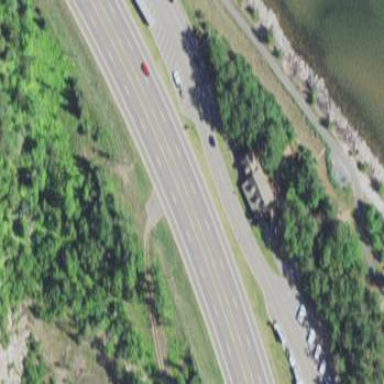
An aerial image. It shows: Rest area along the road.